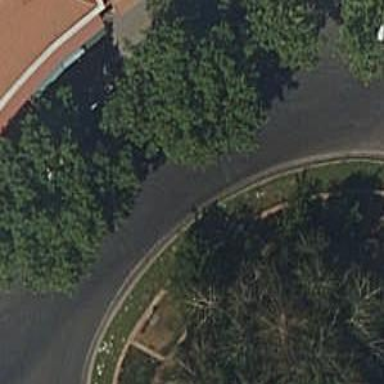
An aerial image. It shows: Secondary road leading to roundabout.